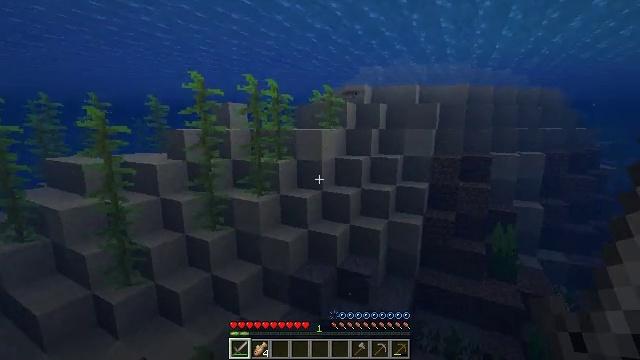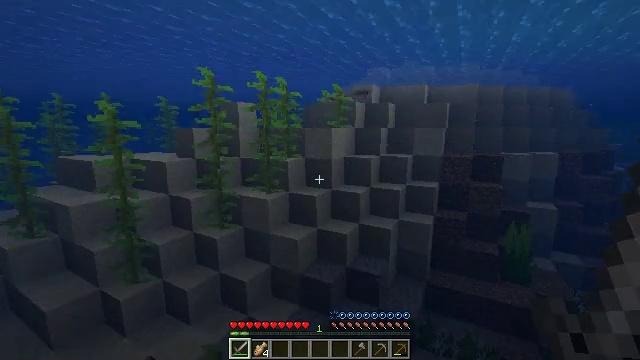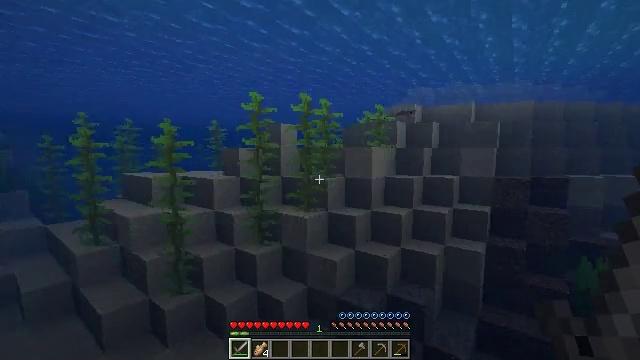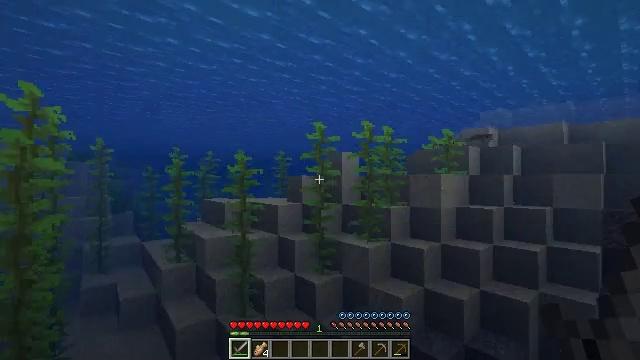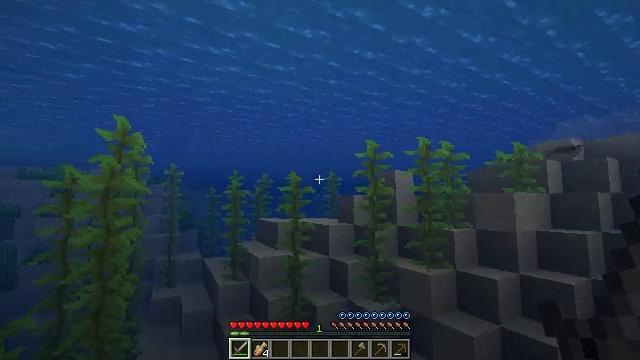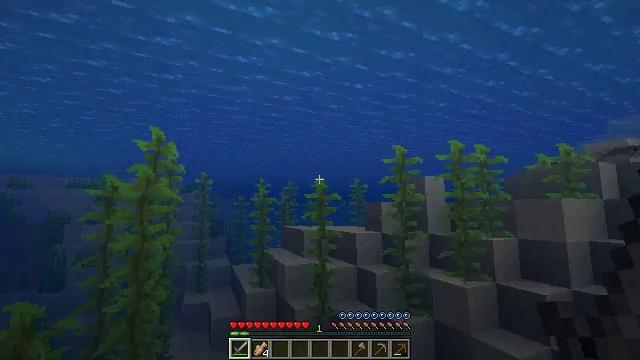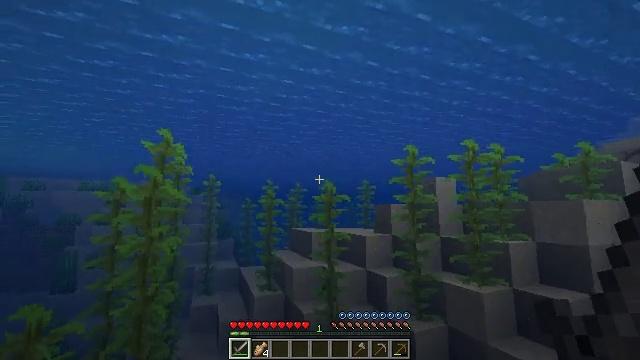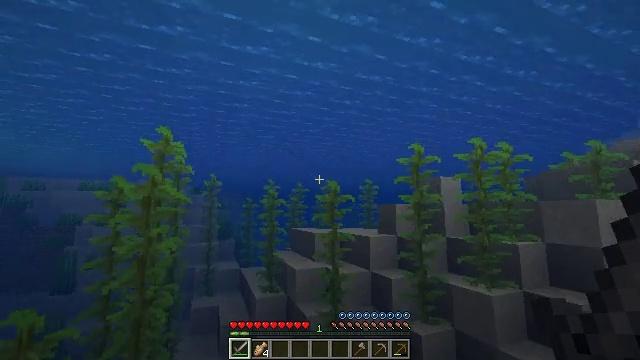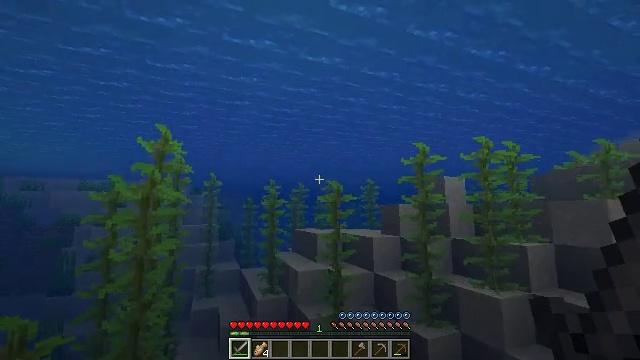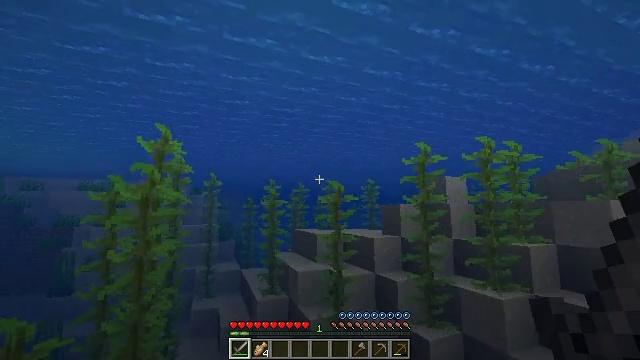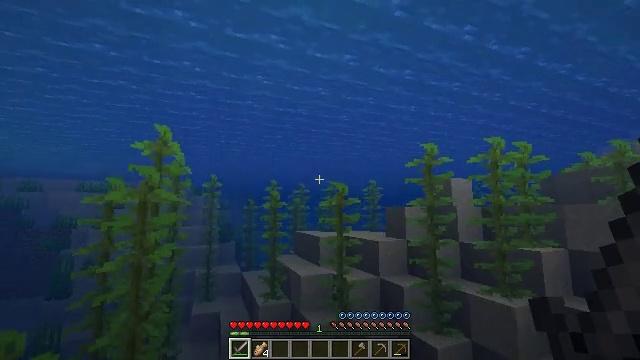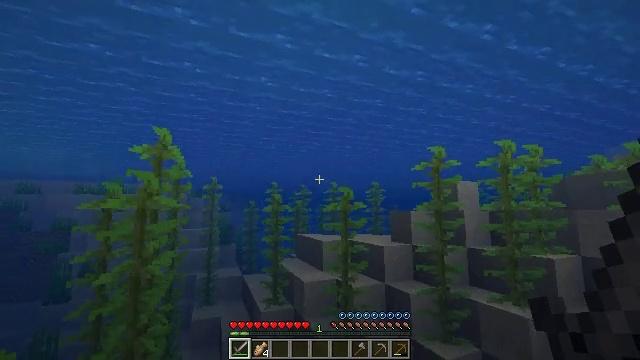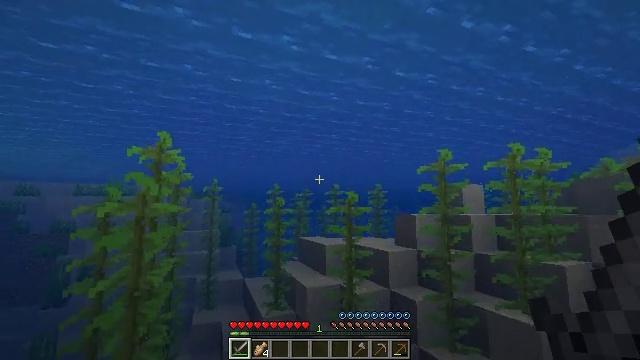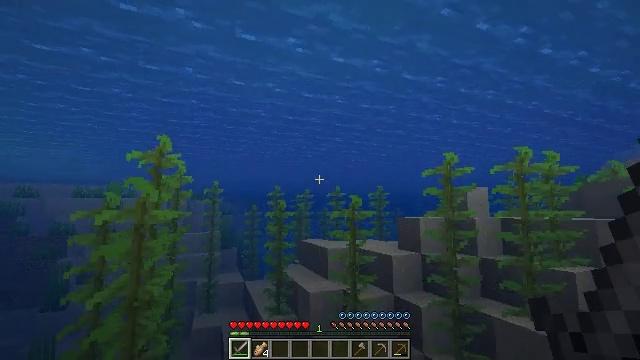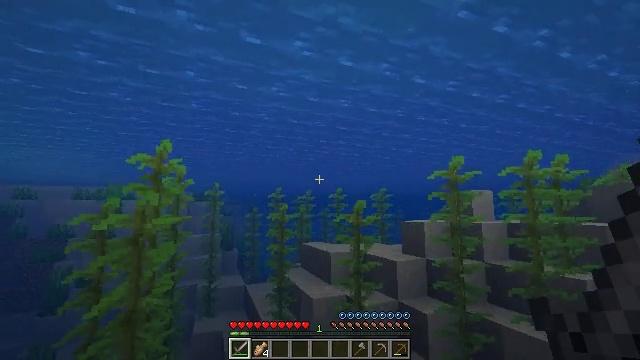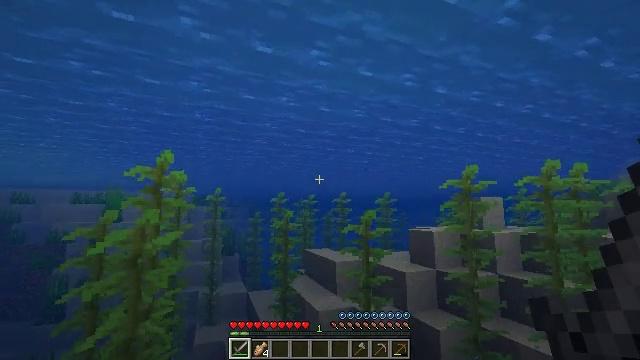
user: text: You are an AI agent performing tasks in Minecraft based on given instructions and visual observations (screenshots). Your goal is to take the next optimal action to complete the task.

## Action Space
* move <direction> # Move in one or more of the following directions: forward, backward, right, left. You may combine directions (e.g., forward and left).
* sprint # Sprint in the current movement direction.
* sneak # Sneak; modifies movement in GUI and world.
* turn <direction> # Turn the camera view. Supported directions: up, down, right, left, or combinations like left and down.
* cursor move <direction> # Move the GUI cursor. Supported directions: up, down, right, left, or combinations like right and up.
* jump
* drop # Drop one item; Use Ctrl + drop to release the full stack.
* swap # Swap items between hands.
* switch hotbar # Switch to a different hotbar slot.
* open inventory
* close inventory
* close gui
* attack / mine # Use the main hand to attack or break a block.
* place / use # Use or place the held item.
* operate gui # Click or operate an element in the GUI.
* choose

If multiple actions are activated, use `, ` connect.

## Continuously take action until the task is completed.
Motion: motion action
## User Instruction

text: Hunt fish.
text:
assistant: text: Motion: move forward and move left, sprint, turn left and up
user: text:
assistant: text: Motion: move forward and move left, sprint, turn left and up
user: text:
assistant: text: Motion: move forward and move left, turn left and up
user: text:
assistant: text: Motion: move forward and move left, turn left and up
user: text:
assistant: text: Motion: move forward and move left, turn left and up
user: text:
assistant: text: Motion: move forward and move left, turn left
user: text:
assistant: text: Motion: move forward and move left
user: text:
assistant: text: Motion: move forward and move left
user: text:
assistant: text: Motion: move forward and move left, jump
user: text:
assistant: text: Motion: move forward and move left, jump
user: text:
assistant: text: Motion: move forward and move left, jump
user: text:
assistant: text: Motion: move forward and move left, jump
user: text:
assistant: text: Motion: move forward and move left, jump
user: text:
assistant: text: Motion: move forward and move left, jump
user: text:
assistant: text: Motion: move forward and move left, jump
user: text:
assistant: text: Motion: move forward and move left, jump
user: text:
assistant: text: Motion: move forward and move left, jump
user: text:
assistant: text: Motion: move forward and move left, jump
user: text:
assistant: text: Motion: move forward and move left, jump
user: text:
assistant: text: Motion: move forward and move left, turn down, jump
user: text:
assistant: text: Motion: move forward and move left, turn right and down, jump
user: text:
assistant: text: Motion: move forward and move left, jump
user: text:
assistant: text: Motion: move forward and move left, turn right and down, jump
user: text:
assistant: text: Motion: move forward and move left, turn down, jump
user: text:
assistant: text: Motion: move forward and move left, turn down, jump
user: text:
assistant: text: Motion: move forward and move left, turn down, jump
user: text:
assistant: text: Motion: move forward and move left, jump
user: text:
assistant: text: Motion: move forward and move left, jump
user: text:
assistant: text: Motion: move forward and move left, jump
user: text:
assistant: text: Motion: move forward and move left, jump